Question: I'm using gnuplot to analysis data.
And I frequently use palette and matrix.
However whenever I use that, precision is always problem.
If I increase precision by define many color, it is difficult to remember and to read.
If I decrease number of color to clear comparison, precision become decrease.
So I'm thinking matrix with plot number.

If I can display both color and number, it will be more easy to see and analysis.
At least I want display only number,(Just use excel is a one choice but I don't want to)
or display number with different color.(color determined by point value)
If you know the way to do, please let me know.
If you can't understand, please tell me.
Thank you in advance,
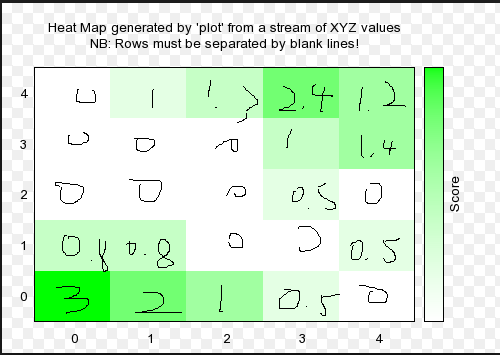
Answer: To plot the labels, just use the 'with labels' plotting style. You can use any string and string formatting e.g. with 'sprintf' to set the label:
'''
reset
set autoscale fix
set palette defined (0 'white', 1 'green')
set tics scale 0
unset cbtics
set cblabel 'Score'
unset key
plot 'data.txt' matrix with image, '' matrix using 1:2:(sprintf('%.2f', $3)) with labels font ',16'
'''
The result with the 'pngcairo' terminal and gnuplot 4.6.3 is:

The data file 'data.txt' for this example is:
'''
0.22 0.13 0.54 0.83 0.08
0.98 0.57 0.52 0.24 0.66
0.23 0.68 0.24 0.89 0.76
0.89 0.78 0.69 0.78 0.10
0.24 0.77 0.27 0.28 0.69
'''